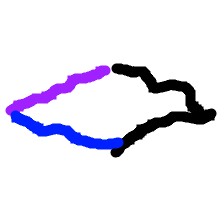
Shape: rhombus